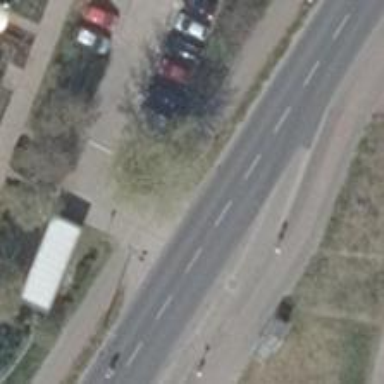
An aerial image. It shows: Tertiary road with asphalt surface. There are sidewalks on both sides and cycle track.